Question: Why do I need to call the ToList() method on my LINQ query?
For example:
'''
private void btnEnc_Click(object sender, RoutedEventArgs e)
{
SHA1 sha = new SHA1Managed();
string sResult = "";
var v = sha.ComputeHash(
UTF8Encoding.Unicode.GetBytes(tbxWordToEncrypt.Text)
).Select(
p => sResult += string.Format("{0:x2}", p)
).ToList();
Clipboard.SetText(sResult);
tbxEncrypted.Text = sResult;
}
'''
Also, when I try to access the clipboard I get a security dialog box. How can I prevent this?

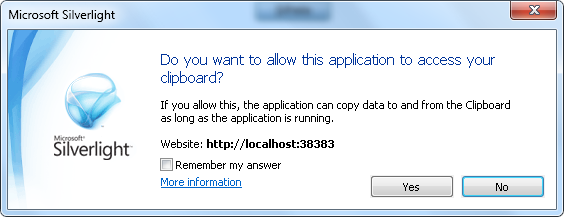
Answer: The reason that you need to call to list is because the expression inside the Select isn't evaluated until the expression created by the LINQ statement is evaluated. Because you're using it to append to 'sResult', that variable won't have had its value changed before you put it on the clipboard unless you "run" the LINQ expression using ToList(). Note that the output of ToList() is basically worthless.
The bigger problem is that you're misusing the Select. You really should be using string.Join instead of building the string inside the Select clause. Building it inside the Select clause is going to be unexpected for people reading your code and harder to understand.
'''
var sResult = string.Join( "",
sha.ComputeHash(
UTF8Encoding.Unicode.GetBytes(tbxWordToEncrypt.Text)
).Select(
p => string.Format("{0:x2}", p)
));
'''